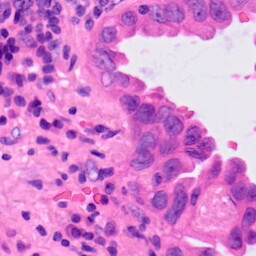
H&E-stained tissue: Lung